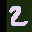
Label: 2